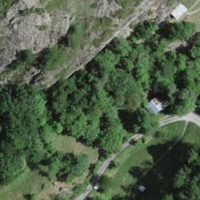
EUNIS habitat code: 48
Species observed at this site:
Lycaena phlaeas
Stachys recta
Maniola jurtina
Melanargia galathea
Pieris rapae
Bromus squarrosus
Argynnis paphia
Melitaea didyma
Celastrina argiolus